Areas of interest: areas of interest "Comprehensive Gymnasium"
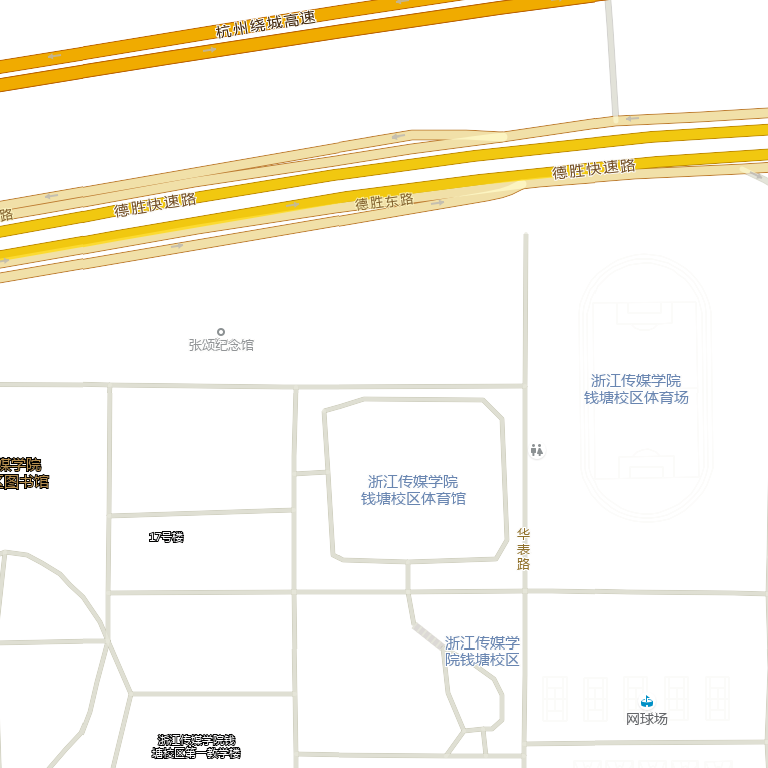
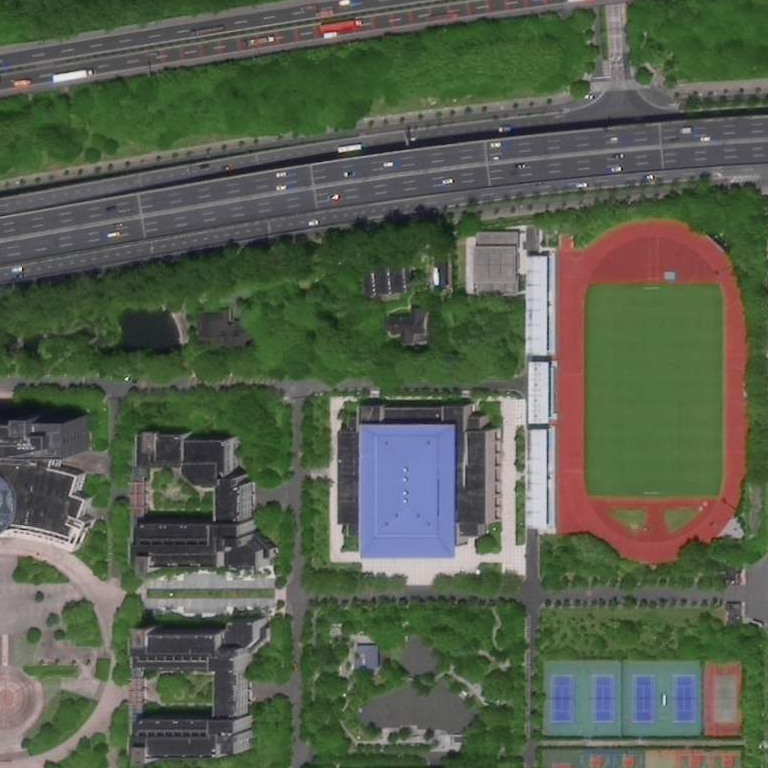